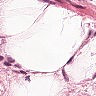
Metastatic tissue present: no